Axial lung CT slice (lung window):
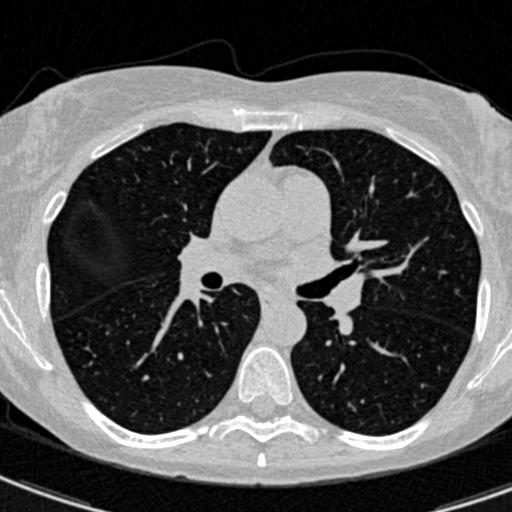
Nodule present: no